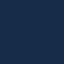
Label: SeaLake